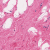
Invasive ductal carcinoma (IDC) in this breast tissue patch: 0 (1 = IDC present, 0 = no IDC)